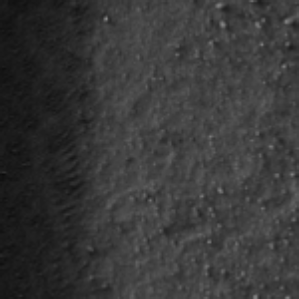
Label: frost